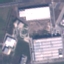
Land use / land cover: Industrial